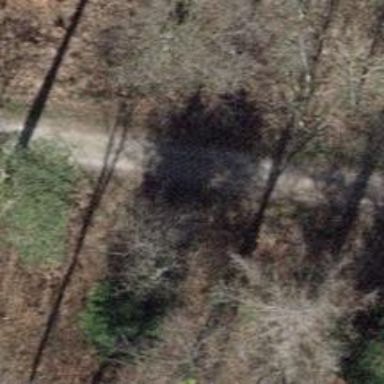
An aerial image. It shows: Compacted track with grade2 level.